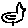
Label: bird